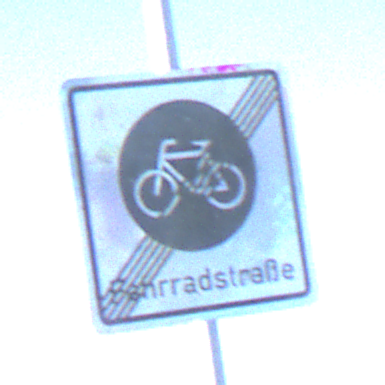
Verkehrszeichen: EndeFahrradstrasse
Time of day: MorningAfternoon
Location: Outdoor (Nature)
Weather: PartlyCloudy
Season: NotSpecified
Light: Natural